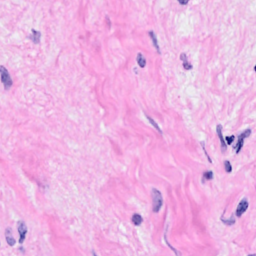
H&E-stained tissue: Breast